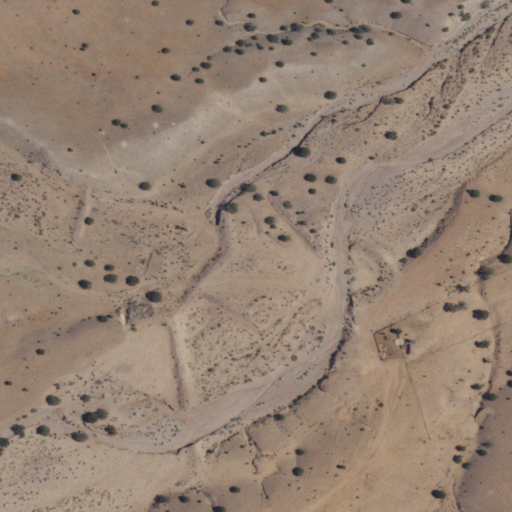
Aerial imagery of valley in New Mexico named Cedar Springs Canyon containing shrub and grassland